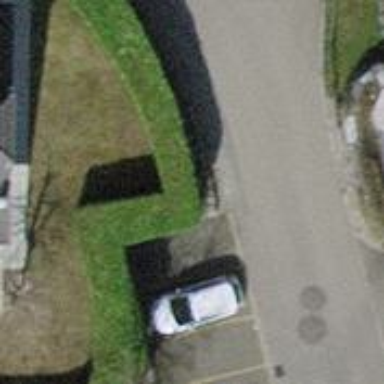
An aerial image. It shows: Hedge barrier.